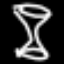
Label: hourglass